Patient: sex M, age 30
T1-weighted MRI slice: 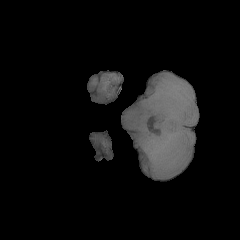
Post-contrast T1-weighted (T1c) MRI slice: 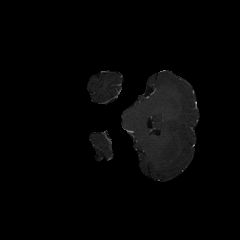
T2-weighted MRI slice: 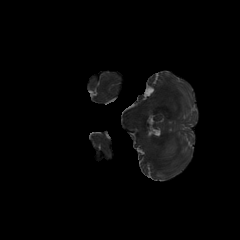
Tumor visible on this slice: no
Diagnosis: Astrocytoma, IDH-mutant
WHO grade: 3